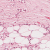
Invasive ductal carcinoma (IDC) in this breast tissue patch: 1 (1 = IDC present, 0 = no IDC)